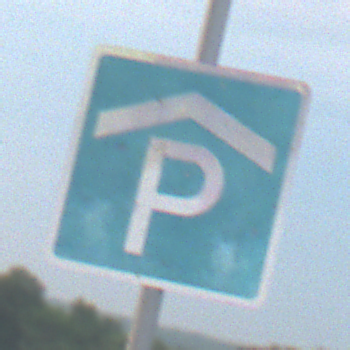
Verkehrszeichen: Parkhaus
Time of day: SunriseSunset
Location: Outdoor (Nature)
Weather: PartlyCloudy
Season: NotSpecified
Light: Natural